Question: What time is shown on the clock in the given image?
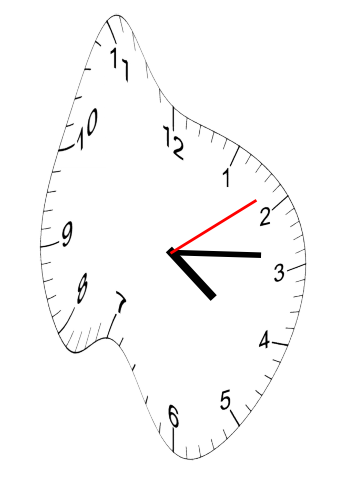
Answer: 04:14:09